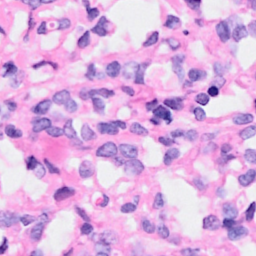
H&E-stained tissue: Breast